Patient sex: F
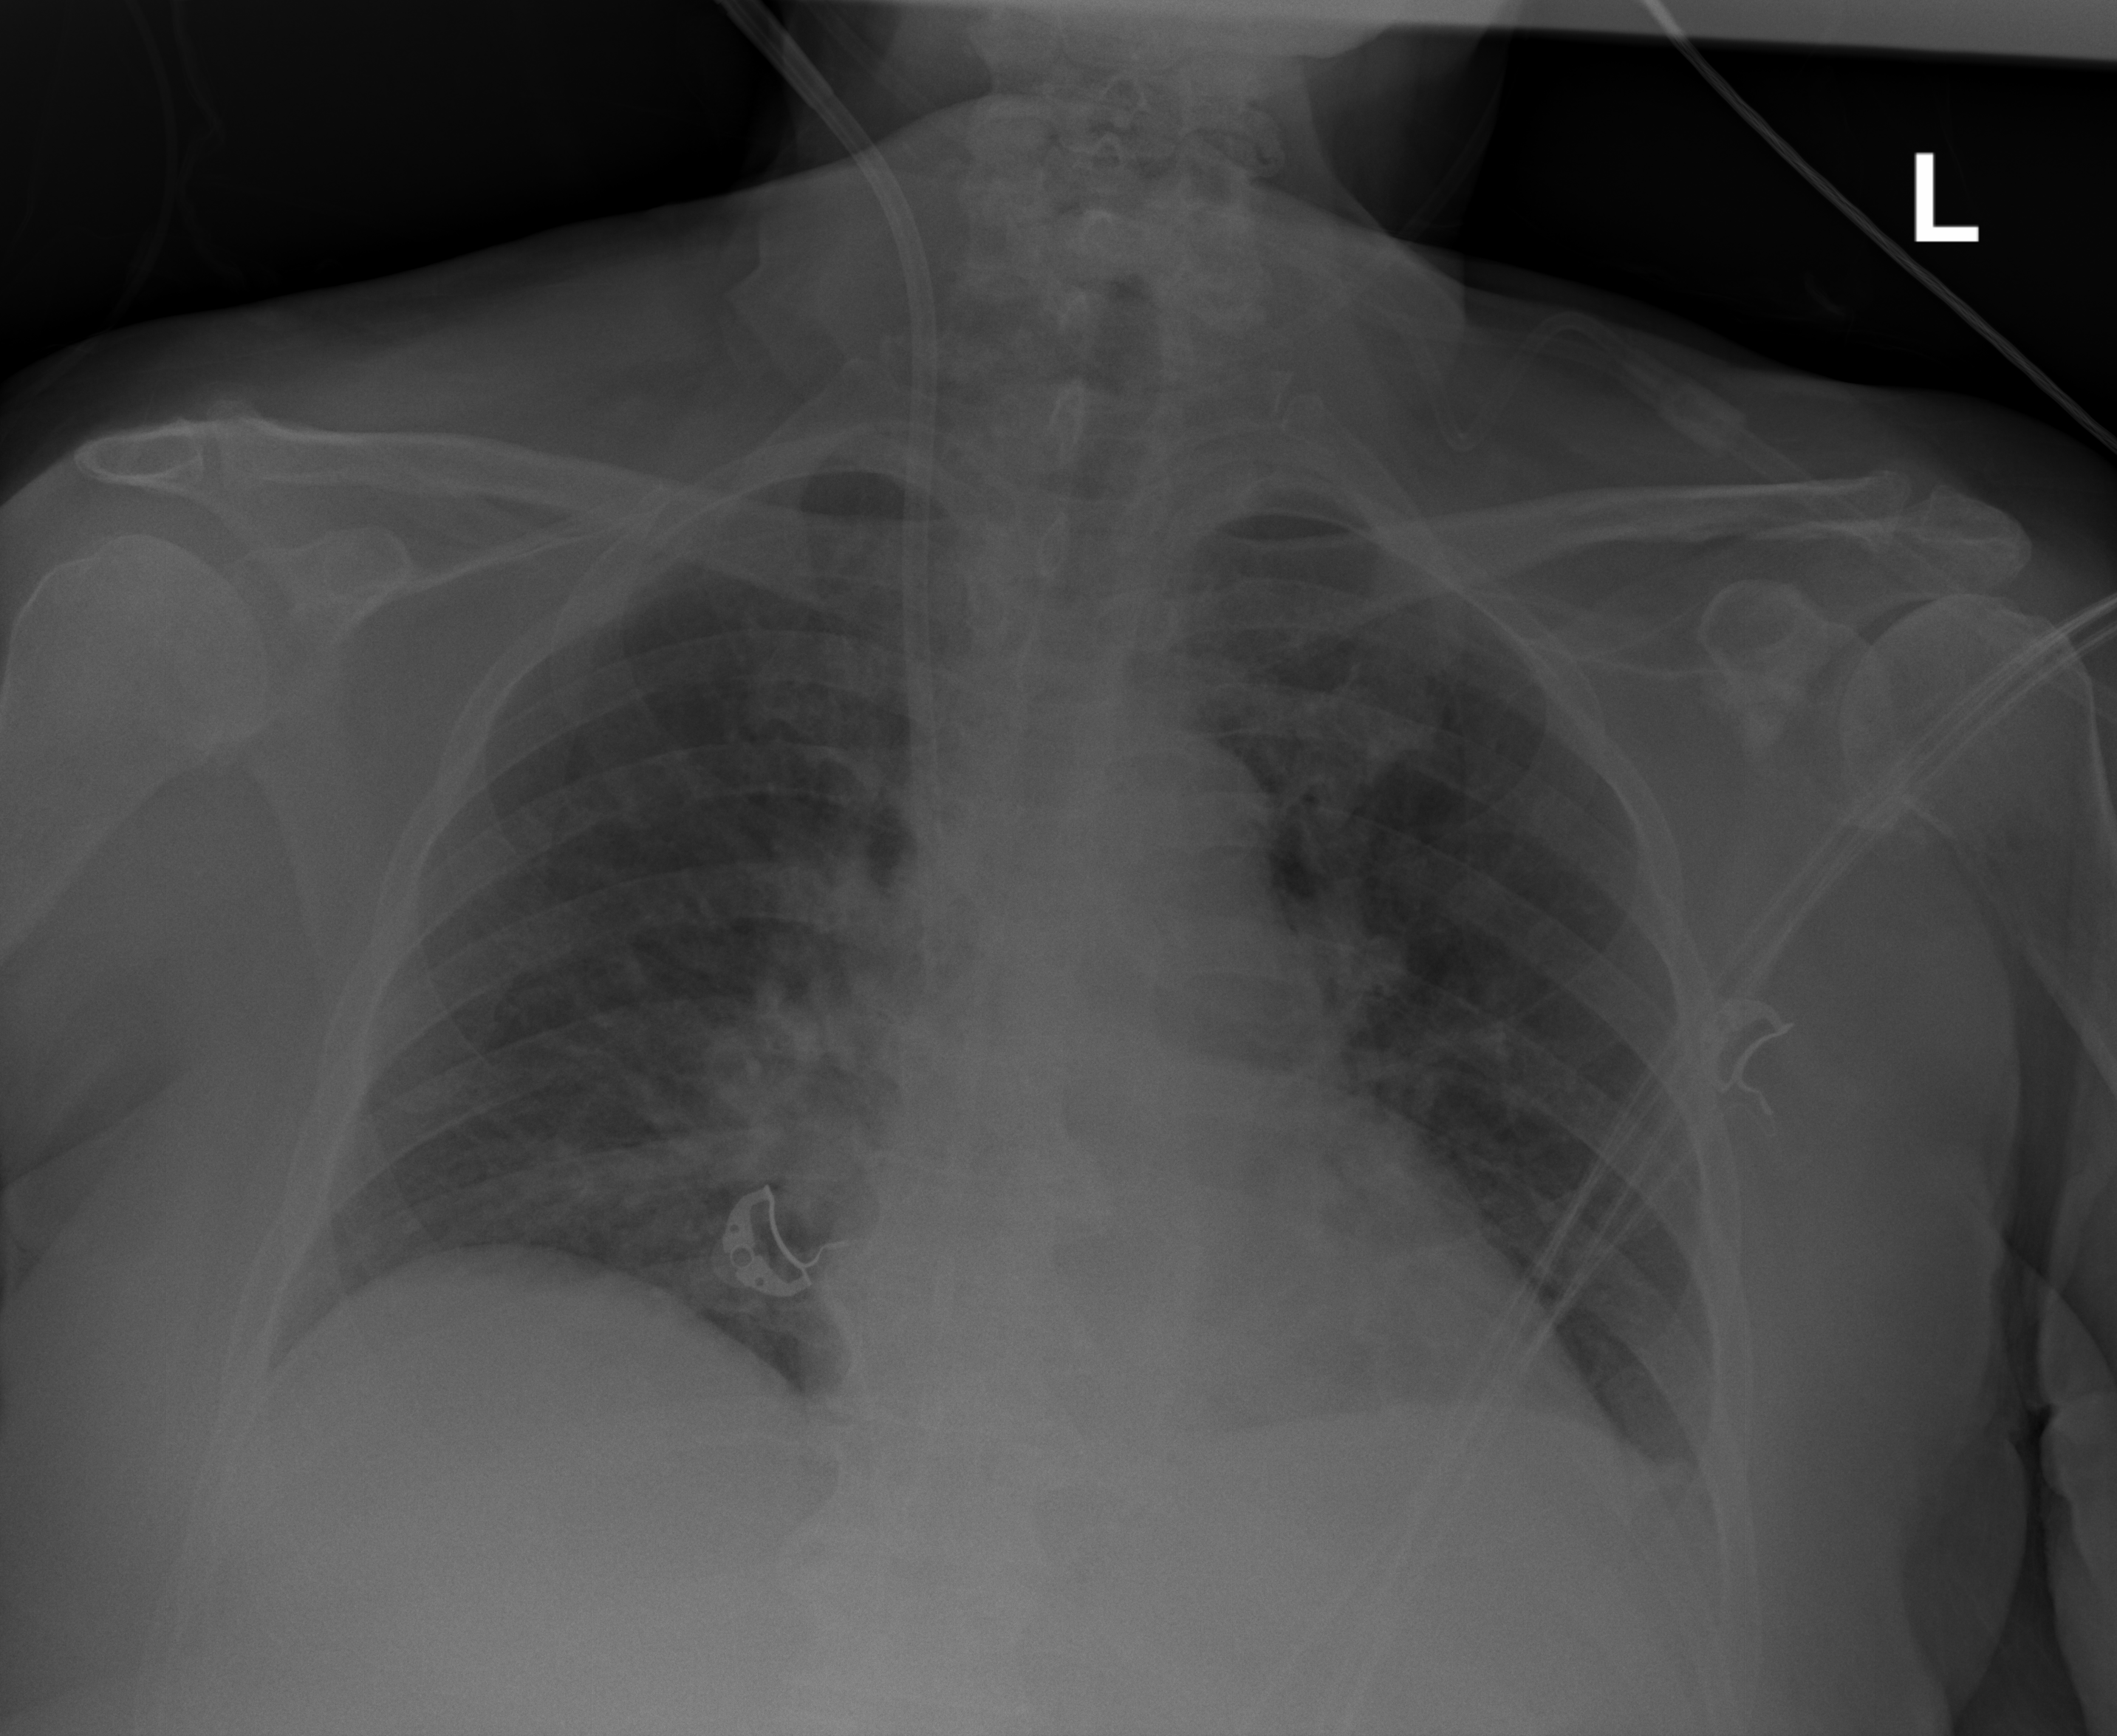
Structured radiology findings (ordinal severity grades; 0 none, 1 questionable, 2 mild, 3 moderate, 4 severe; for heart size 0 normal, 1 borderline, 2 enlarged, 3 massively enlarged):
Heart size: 0
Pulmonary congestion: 2
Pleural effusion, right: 0
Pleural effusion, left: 0
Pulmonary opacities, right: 2
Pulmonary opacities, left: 1
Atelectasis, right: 0
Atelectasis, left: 1